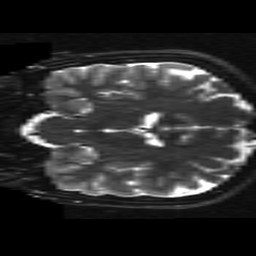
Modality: T2w
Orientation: coronal
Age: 19
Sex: female
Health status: ill
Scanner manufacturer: ge
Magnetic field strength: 3 T
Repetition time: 7.5 s
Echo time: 0.1003 s